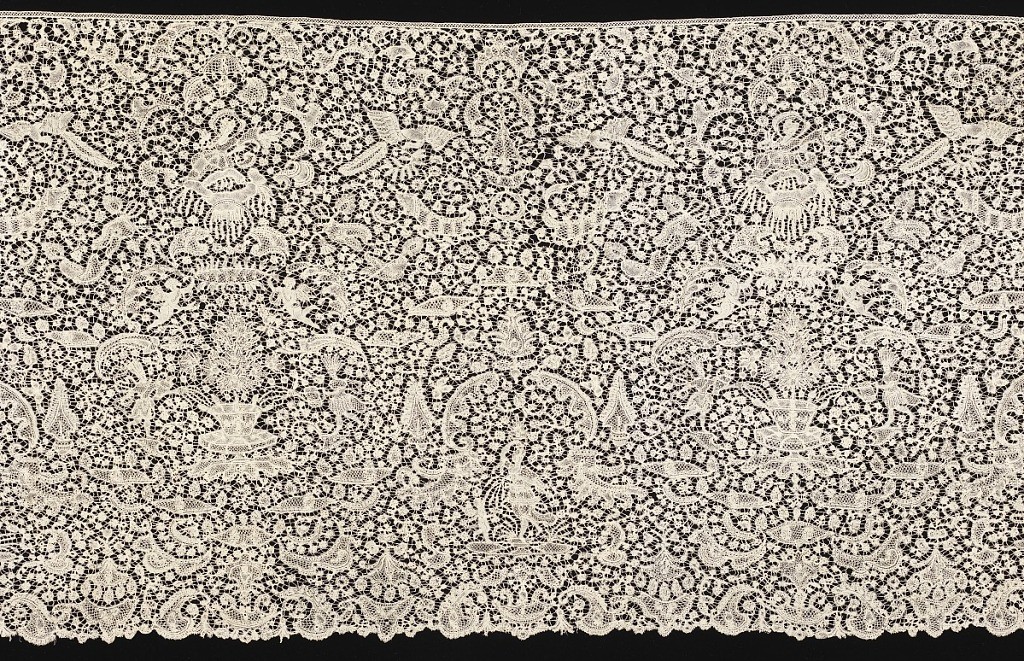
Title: Flounce
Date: late 17th century
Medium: linen Technique: Brussels-style bobbin lace
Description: Brussels-style flounce with references to liquid including a woman sitting on a storm cloud, two exotically dressed people watering a fruit tree and a woman giving her milk to a child holding a cup.